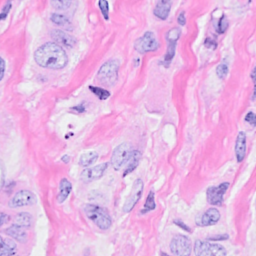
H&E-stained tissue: Breast